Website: apple
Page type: orders-overview
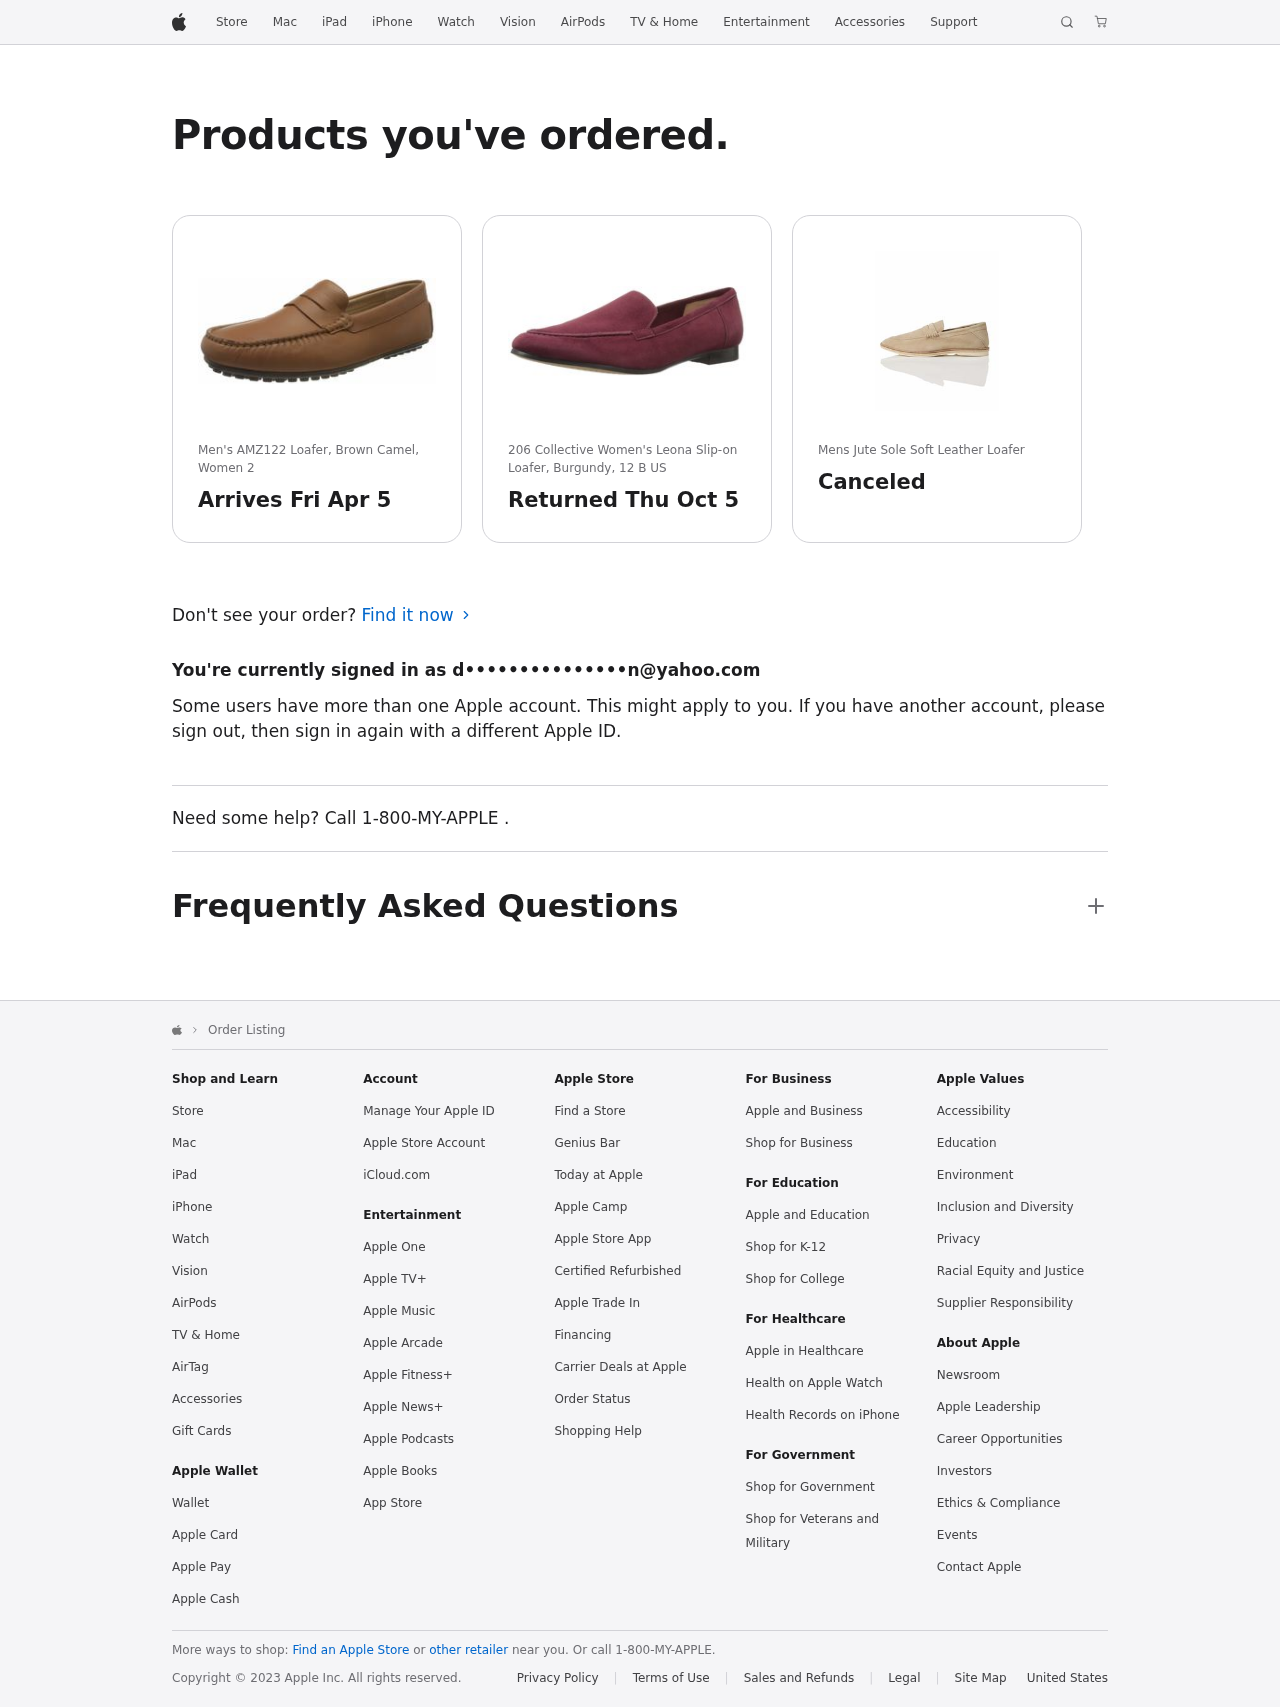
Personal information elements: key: PII_EMAIL
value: d•••••••••••••••n@yahoo.com
Product elements: key: PRODUCT1_NAME
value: Men's AMZ122 Loafer, Brown Camel, Women 2
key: PRODUCT2_NAME
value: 206 Collective Women's Leona Slip-on Loafer, Burgundy, 12 B US
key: PRODUCT3_NAME
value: Mens Jute Sole Soft Leather Loafer
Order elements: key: ORDER_DELIVERY_DATE
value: Fri Apr 5
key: ORDER_RETURN_BY_DATE
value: Thu Oct 5